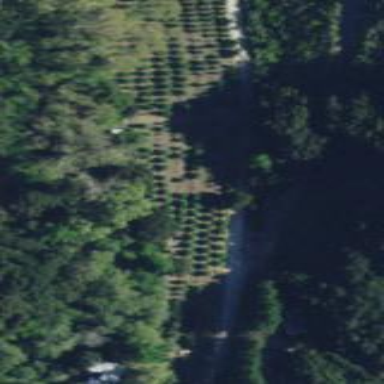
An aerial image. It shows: Orchard.